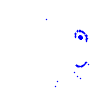
Particle: pion